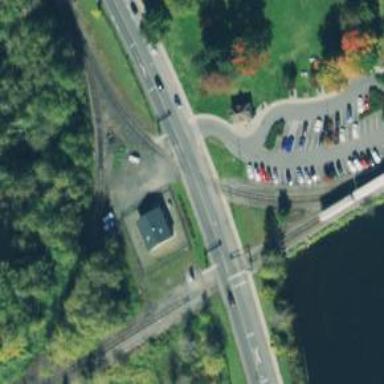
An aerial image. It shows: Crossing for the railway.